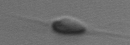
Label: Chrysochromulina